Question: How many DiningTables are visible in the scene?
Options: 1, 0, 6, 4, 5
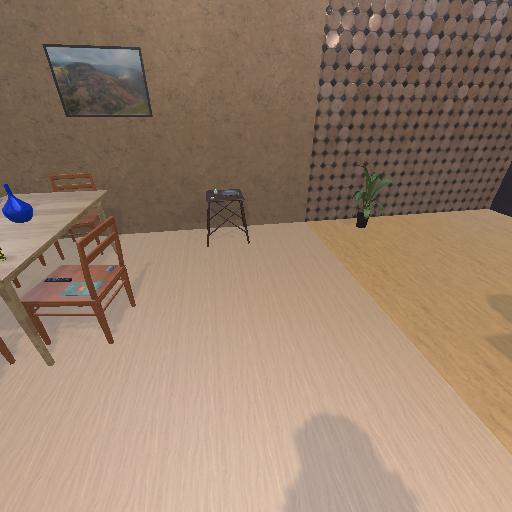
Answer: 1